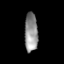
Tissue: prostate
Cell type: T cells
Senescence score: 0.344
Nuclear area (px): 506
Mean DAPI intensity: 144.332